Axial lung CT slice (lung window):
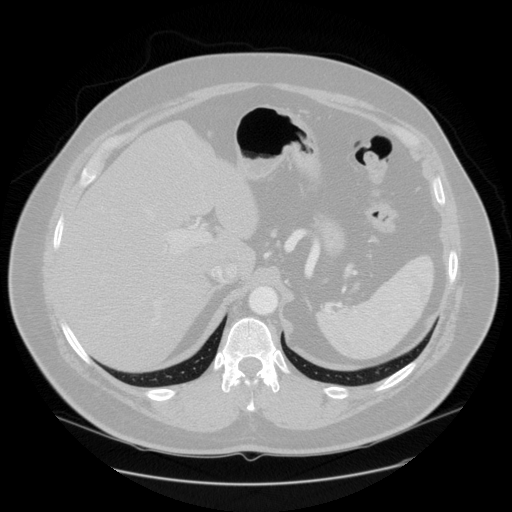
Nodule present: no